Aerial crown-view tile of a tropical tree (Barro Colorado Island, Panama), acquired 20250915:
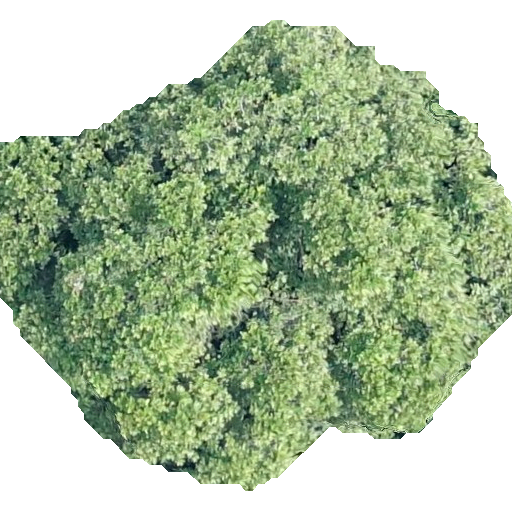
Species: Anacardium excelsum
GBIF accepted scientific name: Anacardium excelsum
Crown area: 252.595 m²